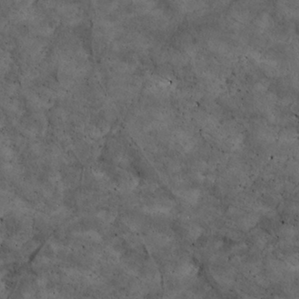
Label: non_frost